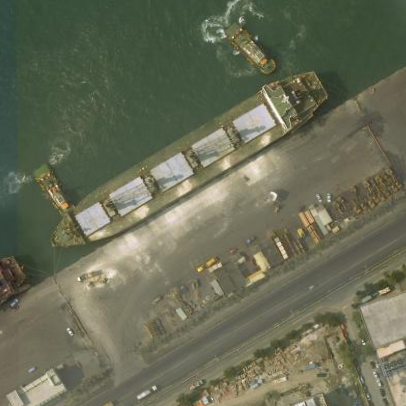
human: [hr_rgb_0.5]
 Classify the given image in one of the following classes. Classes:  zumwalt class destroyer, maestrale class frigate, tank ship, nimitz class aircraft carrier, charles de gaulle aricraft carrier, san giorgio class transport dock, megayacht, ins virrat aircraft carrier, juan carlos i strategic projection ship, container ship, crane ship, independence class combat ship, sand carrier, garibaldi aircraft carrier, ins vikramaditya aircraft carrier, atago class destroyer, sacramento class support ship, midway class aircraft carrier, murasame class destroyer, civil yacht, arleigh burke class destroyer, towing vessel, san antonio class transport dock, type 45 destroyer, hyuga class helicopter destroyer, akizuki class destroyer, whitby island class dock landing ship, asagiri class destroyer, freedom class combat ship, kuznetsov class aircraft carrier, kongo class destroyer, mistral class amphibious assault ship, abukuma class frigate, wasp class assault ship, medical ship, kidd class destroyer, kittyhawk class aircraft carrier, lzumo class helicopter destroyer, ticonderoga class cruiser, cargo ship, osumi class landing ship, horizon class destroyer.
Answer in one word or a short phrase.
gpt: Cargo ship